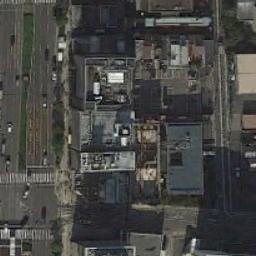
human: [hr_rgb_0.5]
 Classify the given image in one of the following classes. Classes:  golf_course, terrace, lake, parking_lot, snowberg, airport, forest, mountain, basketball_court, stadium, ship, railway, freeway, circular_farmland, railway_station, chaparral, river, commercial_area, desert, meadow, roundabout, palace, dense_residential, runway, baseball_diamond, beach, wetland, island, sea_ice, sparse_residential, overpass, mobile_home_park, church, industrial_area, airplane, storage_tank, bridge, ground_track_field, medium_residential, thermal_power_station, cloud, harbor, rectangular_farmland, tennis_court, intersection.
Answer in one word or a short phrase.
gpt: commercial_area